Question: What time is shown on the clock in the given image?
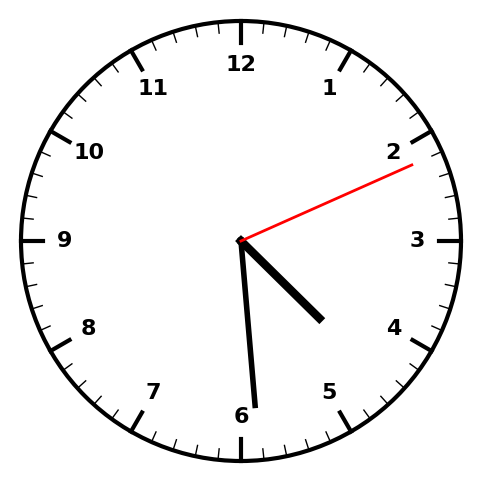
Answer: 04:29:11